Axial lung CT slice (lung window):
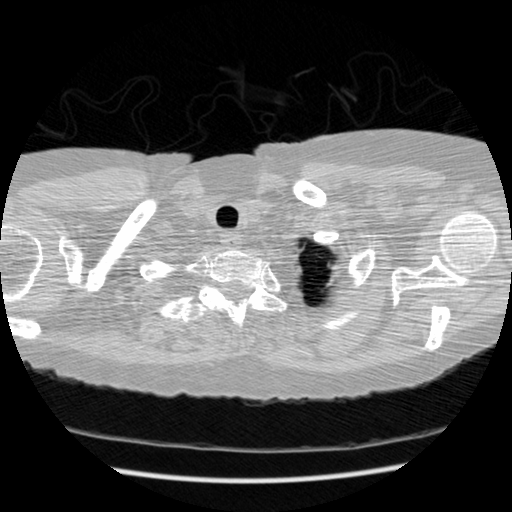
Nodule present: no